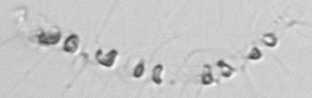
Label: Chaetoceros_socialis